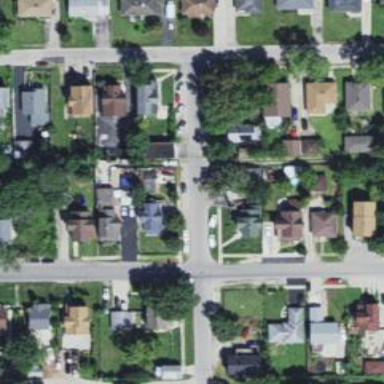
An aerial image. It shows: Alley classified as service road.